Question: I want to round this triangle:
<URL>
to be something like this:

Is there a way to do this with CSS? I don't want to use images.
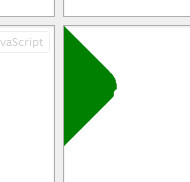
Answer: '''
div {
transform: rotate(45deg);
-ms-transform: rotate(45deg); /* IE 9 */
-webkit-transform: rotate(45deg); /* Safari and Chrome */
-o-transform: rotate(45deg); /* Opera */
-moz-transform: rotate(45deg); /* Firefox */
background-color:green;
width:100px;
height:100px;
position:absolute;
top:20px;
left:-50px;
-webkit-border-radius: 0 20px 0 0;
-moz-border-radius: 0 20px 0 0;
border-radius: 0 20px 0 0;
}
'''
and <URL>.
If you want the div with rounded corners to be shown correctly also , use this:
grab the screen with key, paste it to program, shrink the borders and save, open in <URL>, grab your result and your CSS is done. The result here:
'''
div.image {
position: absolute;
width: 62px;
height: 141px;
background-image:url('data:image/png;base64,iVBORw0KGgoAAAANSUhEUgAAAD4AAACNCAIAAABg/V7IAAAABnRSTlMA/wD/AP83WBt9AAADSElEQVR42tXdz0sbQRQH8LejhNYExIisWFtDxR4KJhdDFMUfBU8KVqkXtfkj/E+8CxK96KlexARzTw/SXgu1Xirx3hSEpsn2sKWipNnd2fnxvt/jnj48Zt48GJZxPM8jzPQk3yRnx2Yh6ReZi/5E/8zzGTw6LVLlujLwZGB6dBqPTkTlb+XBvsHCswIenYjOr86x9Pd0OP0Duq9PP00XRgt4dCIqX5Uh9B3oKPrOdF/vptz8SB6PTkRnX88467vRmesD6Jz1wXS2+lB0nvqwdIb6CHRu+mh0VvrIdD56GToTvSSdg16ebl0fi25XH5duUa+Abkuvhu7rh1PDUyNTeHTzepV0w3rFdJN69XRjei10Mz1HF92AXiNdt14vXateO12f3gRdk94QXYfeHF253ihdrd40XaHeAl3VpGCHrkRvjR5fb5MeU2+ZHkdvny6tZ0GX03OhS+gZ0aPqedEj6dnRw+s50kPqmdLD6PnSA/Ws6d313Om+fjw9nnNzj74LQkjxQ/H0yykknYg2TjYu65eQdI+8teO1u993SGv9Xxq/Gs12c/nlMljV/ex93Lv9eYtXdSJqea1kIrmUWcKrOhHtf9pveS1Ier1Rr32vQdKJqHpdRaXXbmp429RPs93Mj+Qhq37z4wZ1wbS9Niod8jSFp6cSKVT6RHoClZ51s3Mv5iDpC5kFyKr3it7VV6uQ9Pmx+aG+IUj67swuZHPMubmViRU8eo/TU3lfwTuShCOqxaqbdMHowhHH744XM4tgg4BwxNH60ebrTbAZRjjiYO1ga3KrQ4Nn7i69Le1kd8Amx+5uvvRAN1N6GDdHekg3O3p4Ny96JDcjelQ3F7qEmwVdzm2fLu22TI/jtkmP6bZGj++2Q1fitkBX5TZNV+g2SlfrNkdX7jZE1+E2Qdfk1k7X59ZL1+rWSNft1kU34NZCN+NWTzfmVkw36VZJN+xWRjfvVkO34lZAt+WOS7fojkW365anW3dL0jm4ZehM3BT1Gkw44nD9cHtymxhEgLoj0Lm5w9IZukPRebqD6WzdAXTO7m505u7/0vm7O9Mh3B3oKO7HdCD3AzqW+54O5/5LR3QTkfDnbzg3EVHpc8nDjIP7EAvwbyZ/AAASPZZ53XMTAAAAAElFTkSuQmCC');
z-index:-1;
}
'''
and <URL>